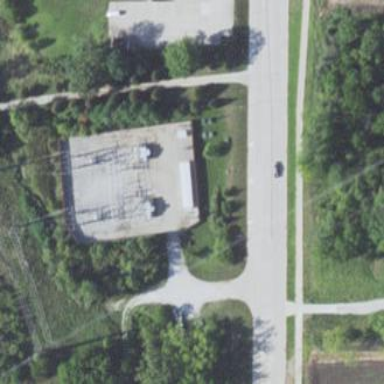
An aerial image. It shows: Distribution level power substation.